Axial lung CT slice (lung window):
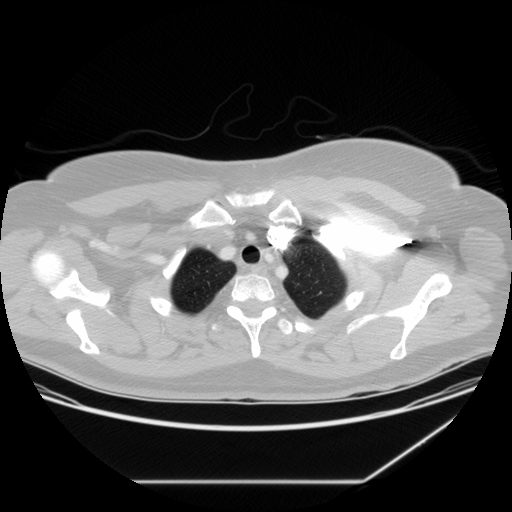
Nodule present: no